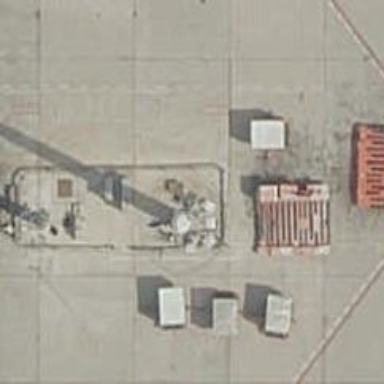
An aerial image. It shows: Mast structure.